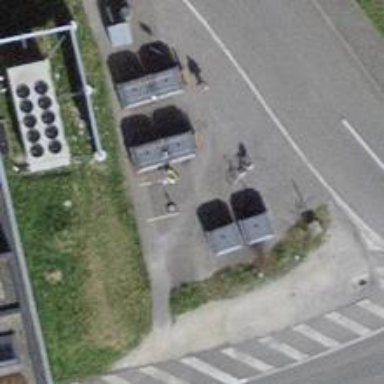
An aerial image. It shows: Recycling facility.